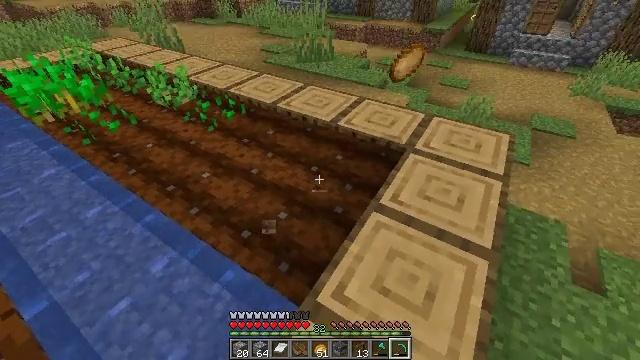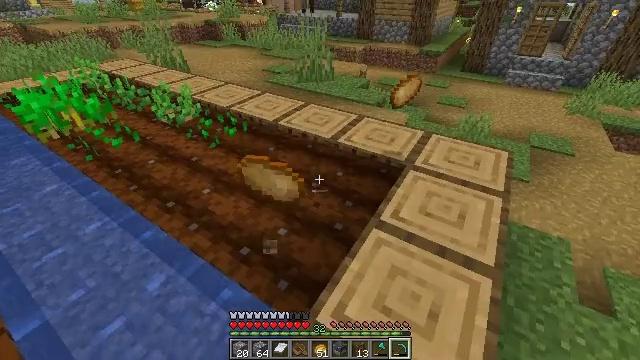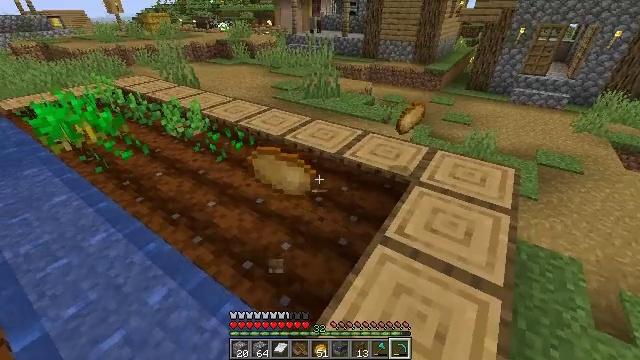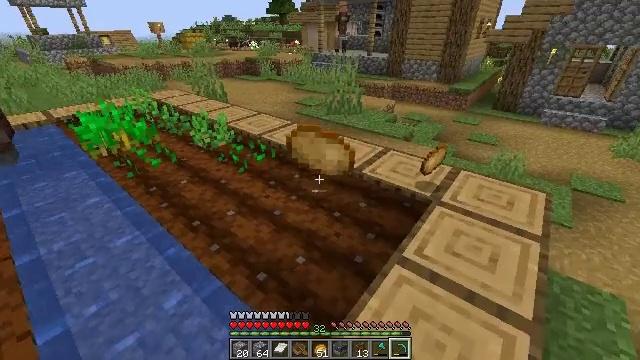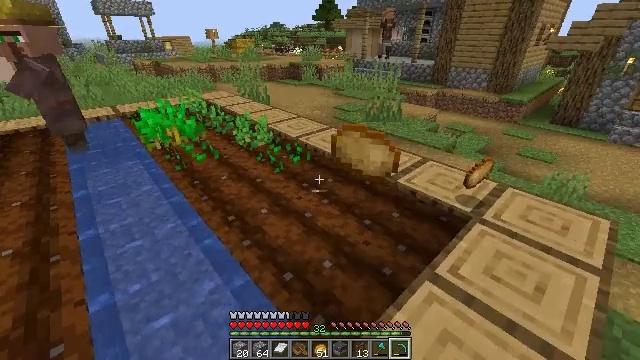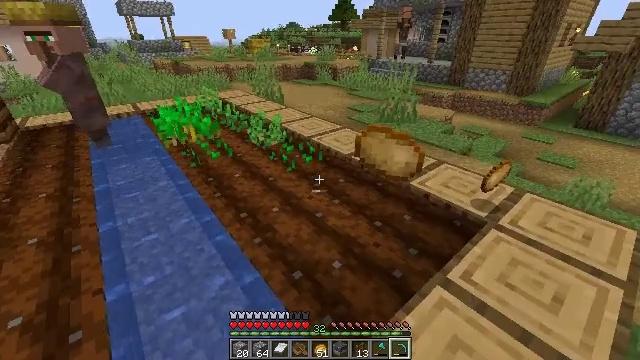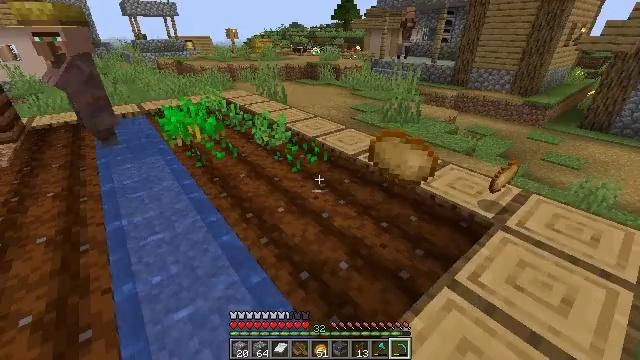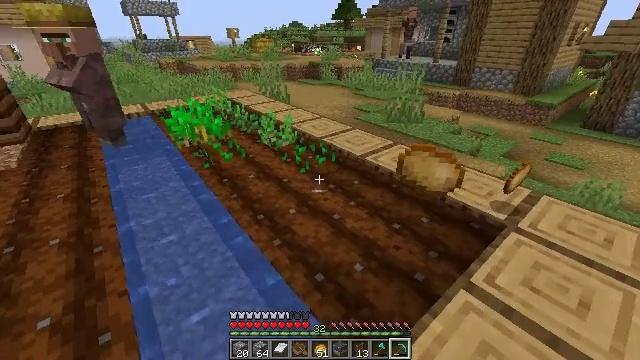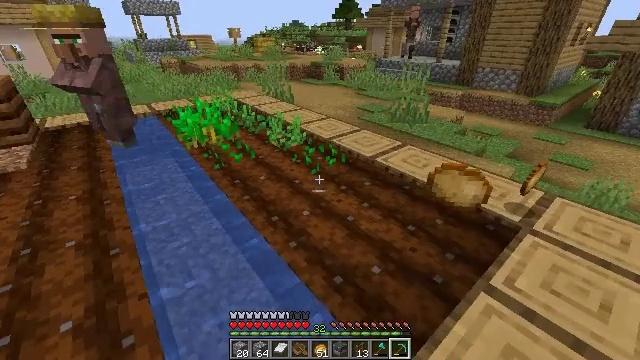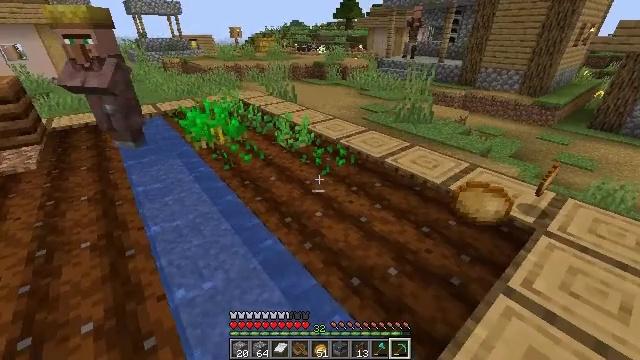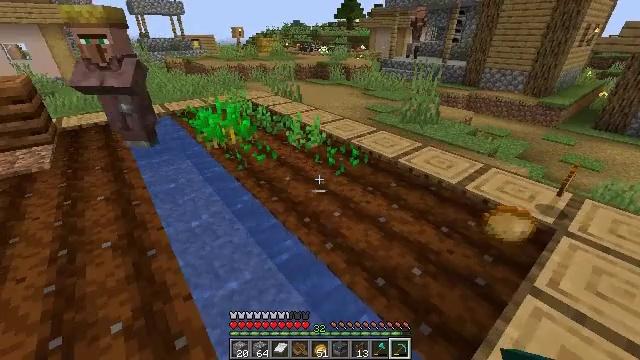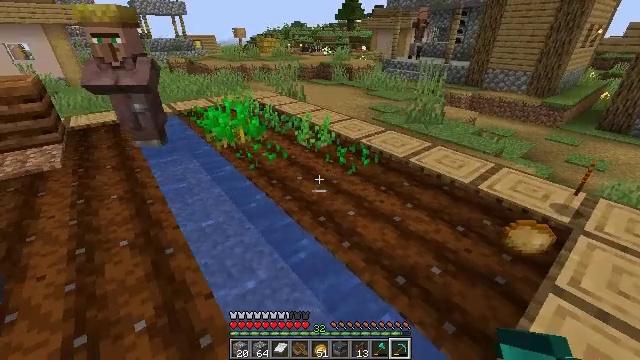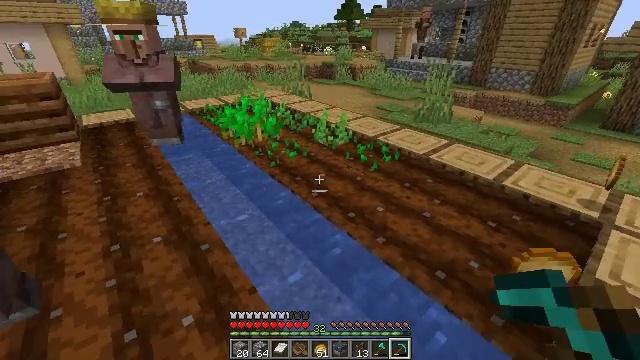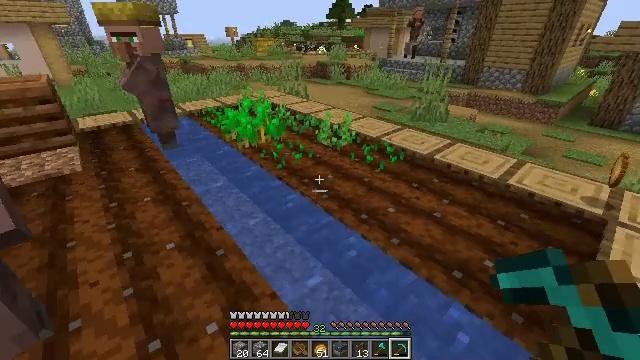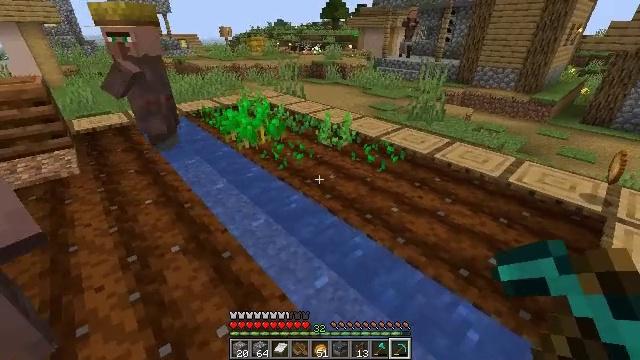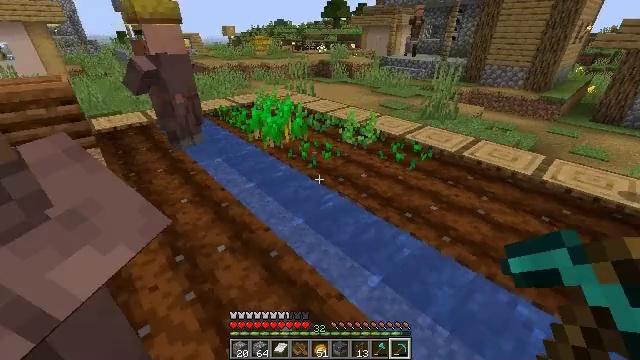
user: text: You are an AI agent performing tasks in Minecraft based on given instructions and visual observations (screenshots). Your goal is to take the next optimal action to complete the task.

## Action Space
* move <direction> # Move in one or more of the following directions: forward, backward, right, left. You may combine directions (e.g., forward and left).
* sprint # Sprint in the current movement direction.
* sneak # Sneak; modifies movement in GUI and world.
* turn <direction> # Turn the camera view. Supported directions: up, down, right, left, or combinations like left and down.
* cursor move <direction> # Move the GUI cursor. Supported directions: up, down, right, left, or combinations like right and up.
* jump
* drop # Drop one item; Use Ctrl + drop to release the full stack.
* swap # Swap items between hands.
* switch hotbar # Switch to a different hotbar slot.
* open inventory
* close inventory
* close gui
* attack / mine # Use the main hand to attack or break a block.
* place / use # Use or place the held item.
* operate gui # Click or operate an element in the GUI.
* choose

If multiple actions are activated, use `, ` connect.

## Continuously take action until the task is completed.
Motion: motion action
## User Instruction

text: Get wheat from the farmland.
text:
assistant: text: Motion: turn up
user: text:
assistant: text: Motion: turn left and up
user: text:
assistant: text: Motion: turn left and up
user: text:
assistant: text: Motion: turn left and up
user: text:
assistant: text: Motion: turn left
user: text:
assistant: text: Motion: move left
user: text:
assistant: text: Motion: move left
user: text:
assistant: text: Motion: move left
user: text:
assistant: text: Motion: move left
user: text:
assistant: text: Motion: move left
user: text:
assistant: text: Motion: move left
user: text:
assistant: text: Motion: move left
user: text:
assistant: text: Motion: move left, turn right
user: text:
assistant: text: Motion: move left, turn right
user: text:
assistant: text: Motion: move left
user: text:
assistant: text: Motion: move left
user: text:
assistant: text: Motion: move left
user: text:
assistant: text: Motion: move left
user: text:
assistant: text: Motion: move left
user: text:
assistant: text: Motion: move left
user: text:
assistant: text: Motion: move left
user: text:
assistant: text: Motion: move left
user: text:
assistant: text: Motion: move forward and move left, turn right
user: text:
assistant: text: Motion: move forward and move left, turn right
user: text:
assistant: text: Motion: move forward and move left, turn right
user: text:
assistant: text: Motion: move forward and move left, turn right
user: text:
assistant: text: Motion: move forward and move left, turn right
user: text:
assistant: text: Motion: move forward and move left, turn right
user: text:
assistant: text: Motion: turn right
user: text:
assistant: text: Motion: turn right and up